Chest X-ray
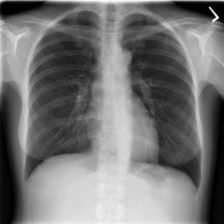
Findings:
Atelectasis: negative
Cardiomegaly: negative
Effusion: positive
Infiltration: negative
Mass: negative
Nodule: negative
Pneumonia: negative
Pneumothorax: negative
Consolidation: negative
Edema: negative
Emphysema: negative
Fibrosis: negative
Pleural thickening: negative
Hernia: negative